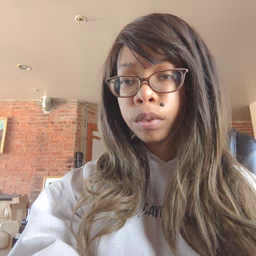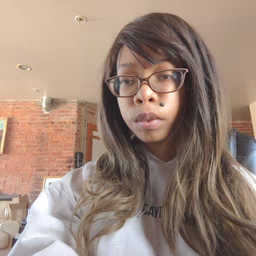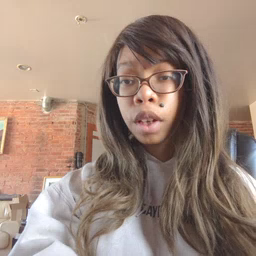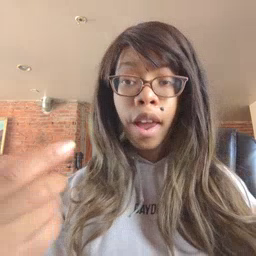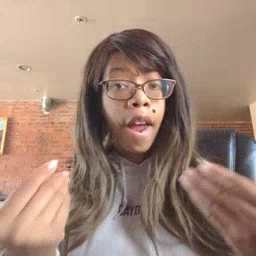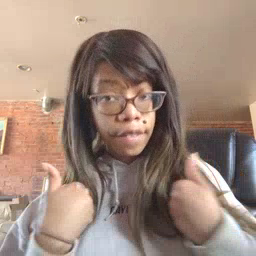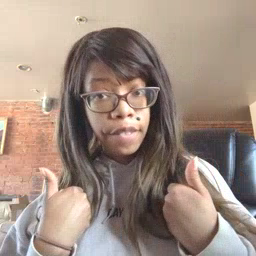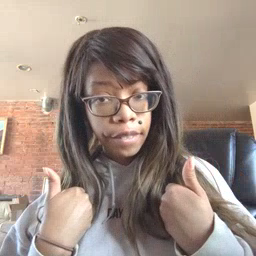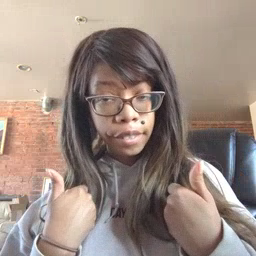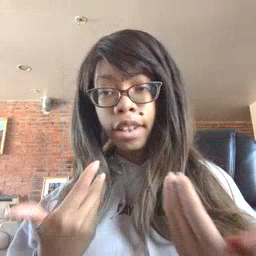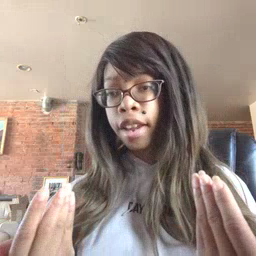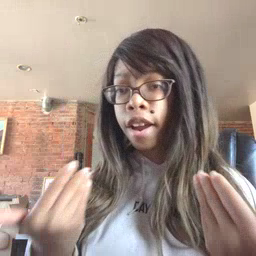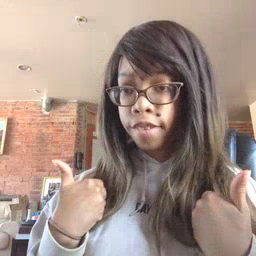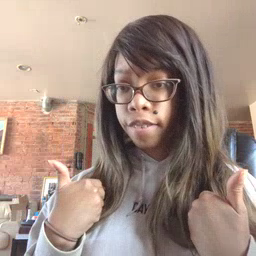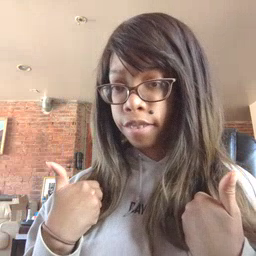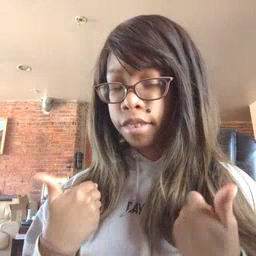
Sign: have